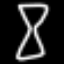
Label: hourglass